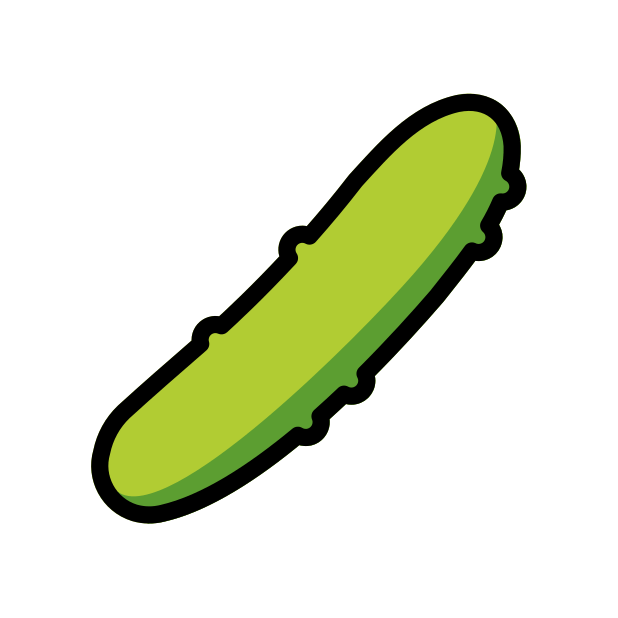
Emoji: 🥒
Name: cucumber
Unicode: 0x1f952